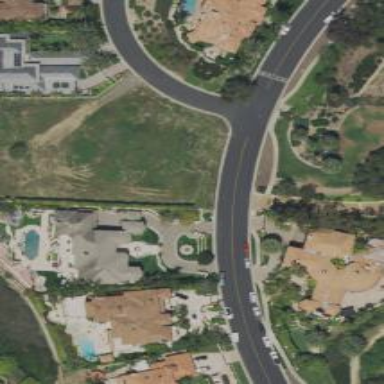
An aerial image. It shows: Driveway leading to service road.